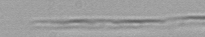
Label: Pseudo-nitzschia